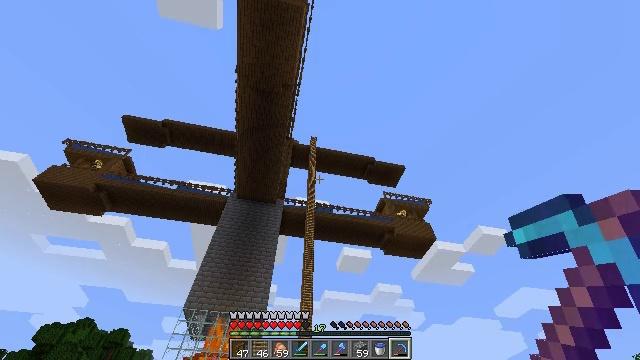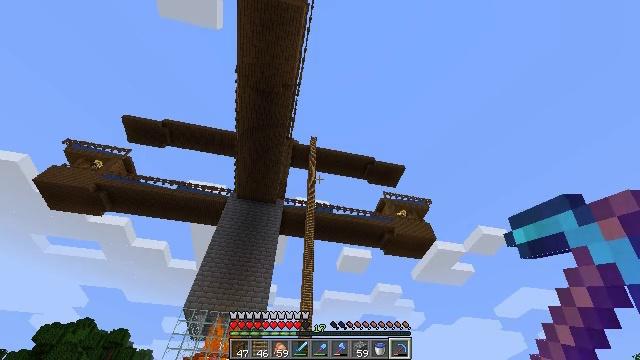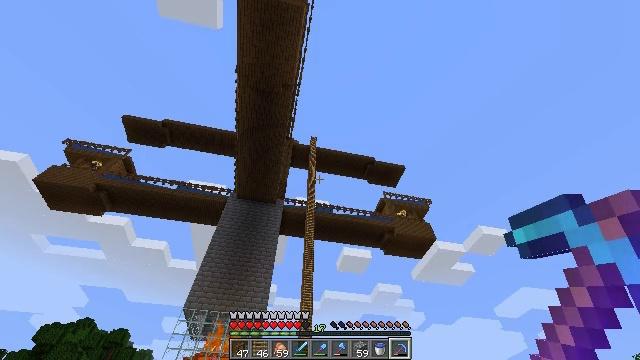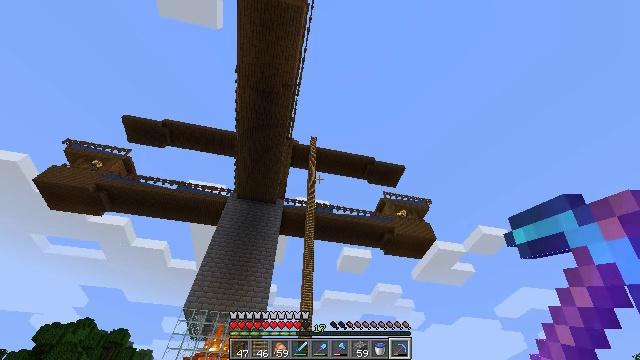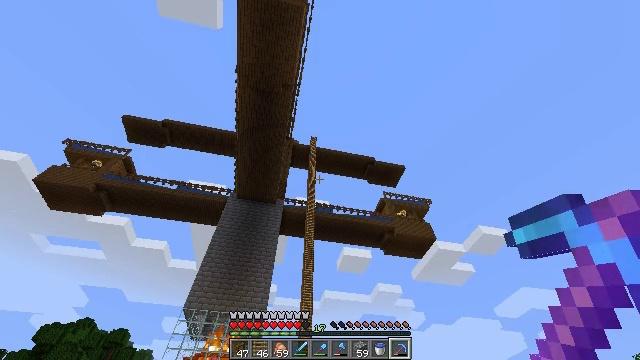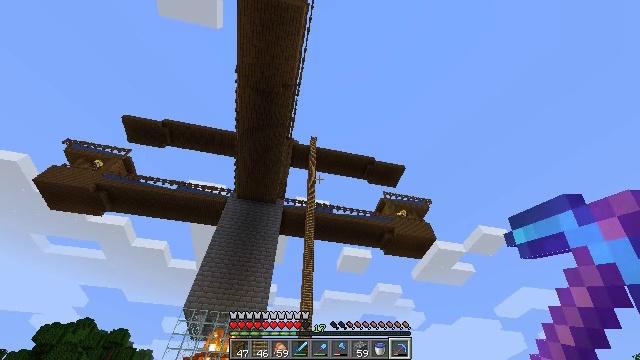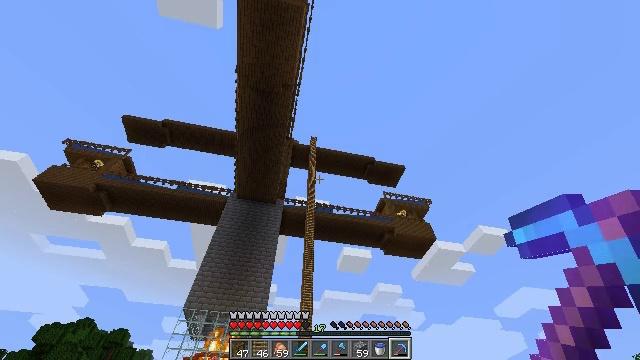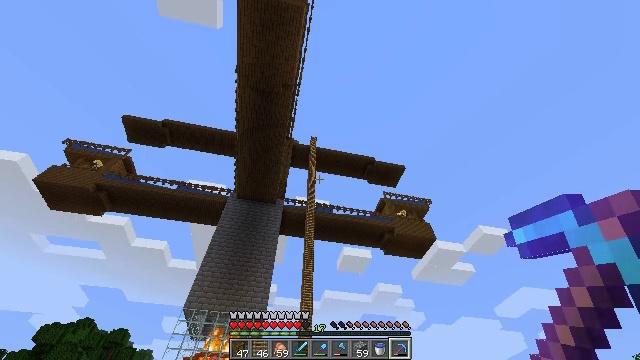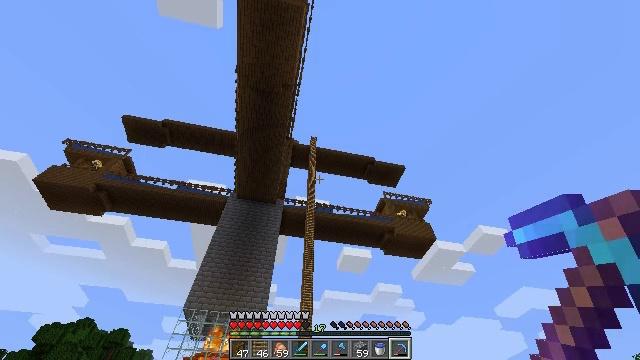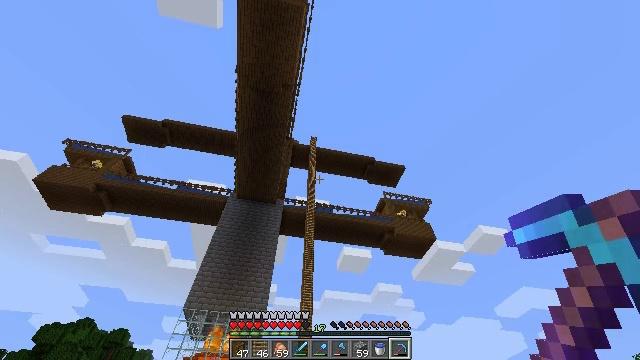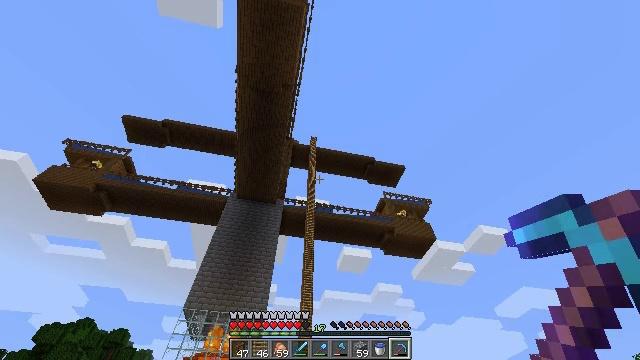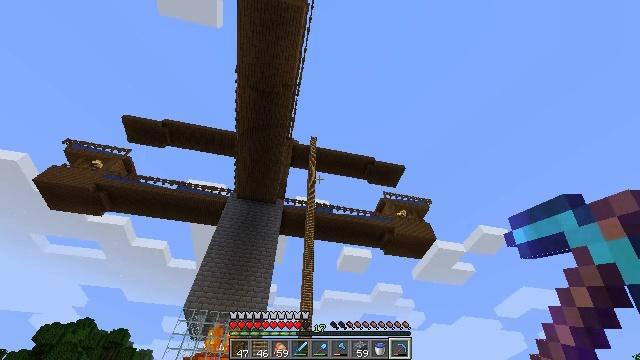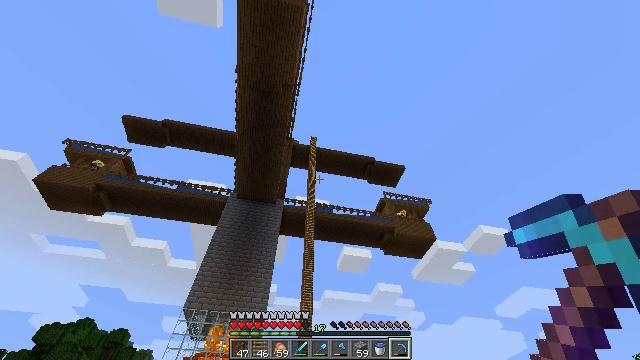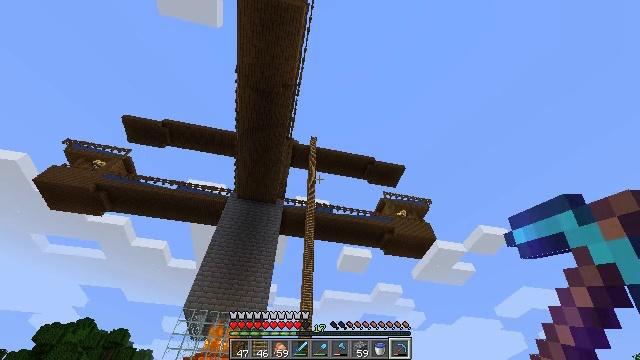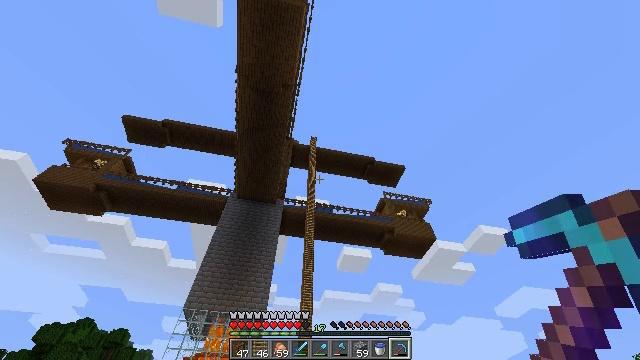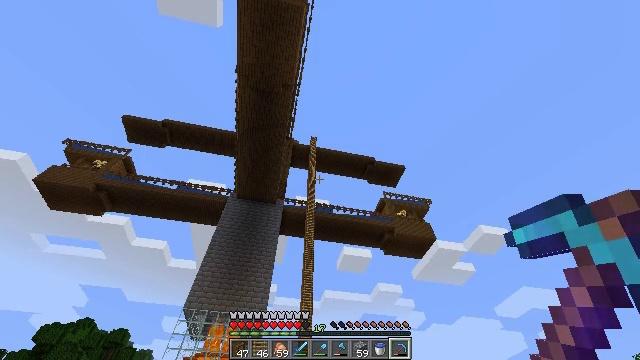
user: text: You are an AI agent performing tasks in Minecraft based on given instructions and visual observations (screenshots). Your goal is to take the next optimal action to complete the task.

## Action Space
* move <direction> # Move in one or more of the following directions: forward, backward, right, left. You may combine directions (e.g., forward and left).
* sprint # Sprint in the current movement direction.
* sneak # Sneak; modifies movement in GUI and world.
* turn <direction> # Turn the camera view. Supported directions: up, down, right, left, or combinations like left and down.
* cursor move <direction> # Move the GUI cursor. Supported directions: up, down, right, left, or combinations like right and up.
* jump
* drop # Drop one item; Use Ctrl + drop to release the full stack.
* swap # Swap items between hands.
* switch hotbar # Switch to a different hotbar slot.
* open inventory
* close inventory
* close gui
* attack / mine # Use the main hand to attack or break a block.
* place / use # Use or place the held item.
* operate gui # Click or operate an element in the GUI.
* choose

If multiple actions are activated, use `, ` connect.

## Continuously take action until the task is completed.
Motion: motion action
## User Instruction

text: Combine resources to make a piston.
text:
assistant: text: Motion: no_op
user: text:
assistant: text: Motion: no_op
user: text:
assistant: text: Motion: no_op
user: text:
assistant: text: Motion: no_op
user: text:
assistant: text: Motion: no_op
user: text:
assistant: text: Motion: no_op
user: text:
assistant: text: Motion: no_op
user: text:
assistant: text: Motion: no_op
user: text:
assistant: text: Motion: no_op
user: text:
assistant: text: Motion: no_op
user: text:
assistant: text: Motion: no_op
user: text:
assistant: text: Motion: no_op
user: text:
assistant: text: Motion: no_op
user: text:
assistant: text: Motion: no_op
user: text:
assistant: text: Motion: no_op
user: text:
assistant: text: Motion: no_op
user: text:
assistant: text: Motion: no_op
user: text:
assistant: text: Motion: no_op
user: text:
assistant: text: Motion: no_op
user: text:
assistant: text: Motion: no_op
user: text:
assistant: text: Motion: no_op
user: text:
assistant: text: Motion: no_op
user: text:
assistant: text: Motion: no_op
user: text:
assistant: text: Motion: no_op
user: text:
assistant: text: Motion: no_op
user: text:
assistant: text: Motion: no_op
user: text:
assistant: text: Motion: no_op
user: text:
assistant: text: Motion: no_op
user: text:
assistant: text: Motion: no_op
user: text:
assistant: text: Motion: no_op